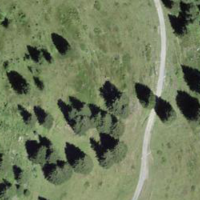
EUNIS habitat code: 23
Species observed at this site:
Campanula barbata